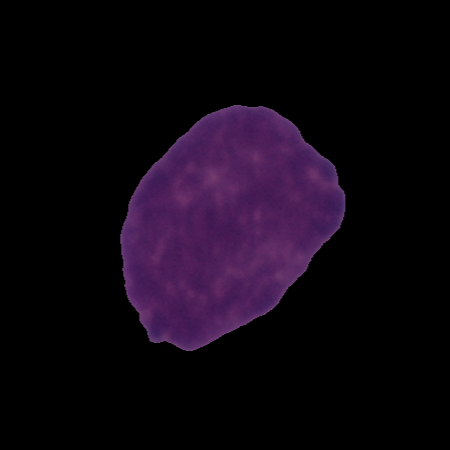
Label: cancer